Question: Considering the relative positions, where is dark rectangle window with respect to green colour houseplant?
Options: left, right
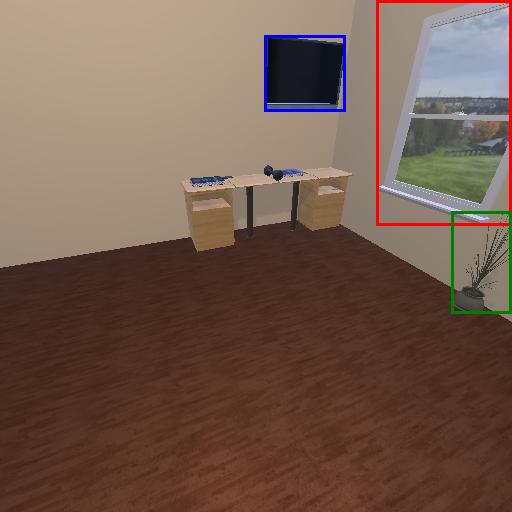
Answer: left